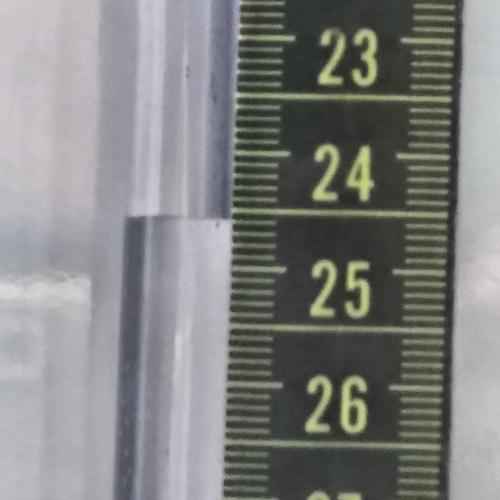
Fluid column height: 24.6 cm